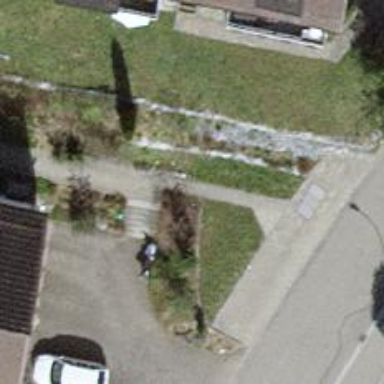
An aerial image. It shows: Urban tree adds touch of nature to the surroundings.